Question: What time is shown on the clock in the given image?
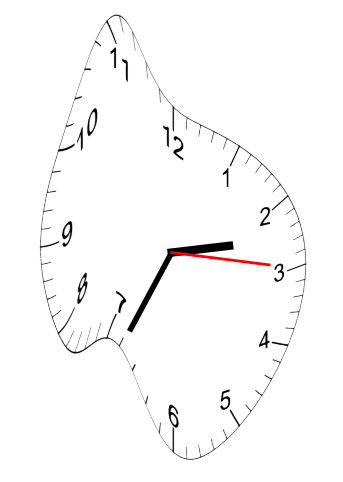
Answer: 02:34:15